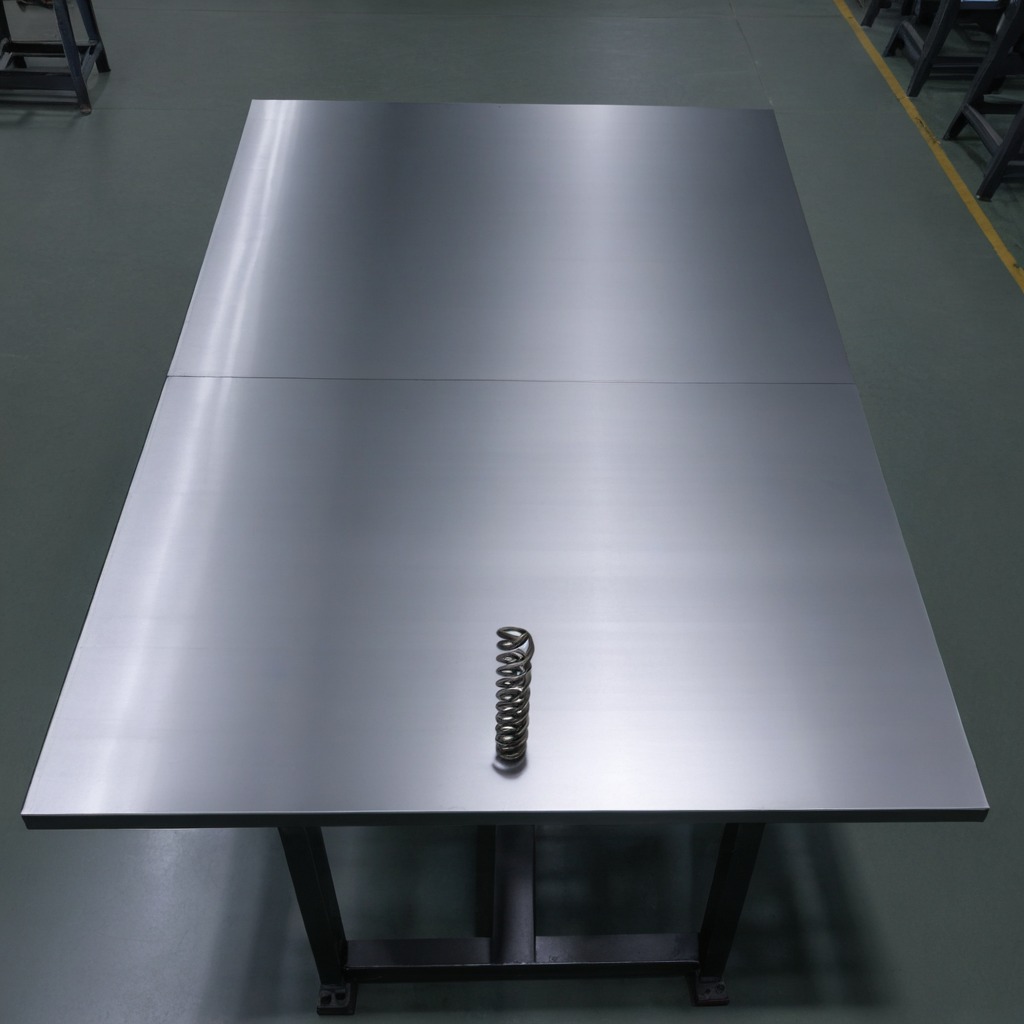
A coiled metal spring is lying on the tabletop.